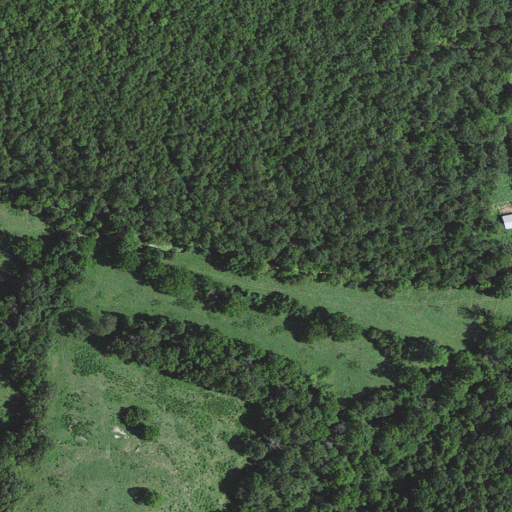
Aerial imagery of valley in Arkansas named Findlay Hollow containing deciduous forest, mixed forest, pasture, grassland, and evergreen forest